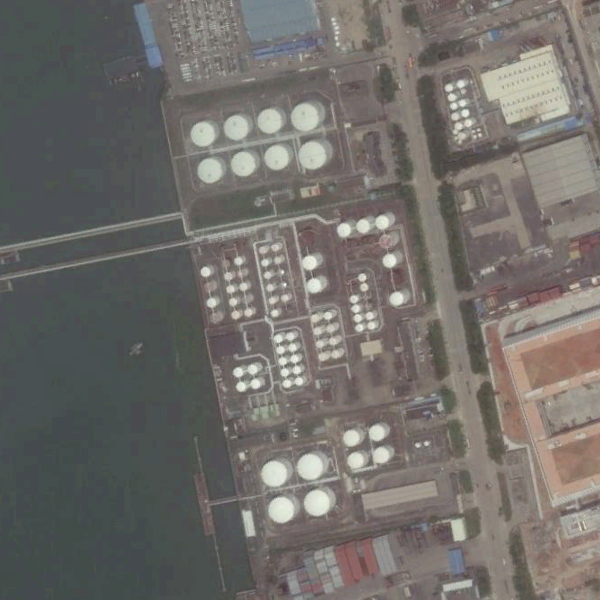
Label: StorageTanks